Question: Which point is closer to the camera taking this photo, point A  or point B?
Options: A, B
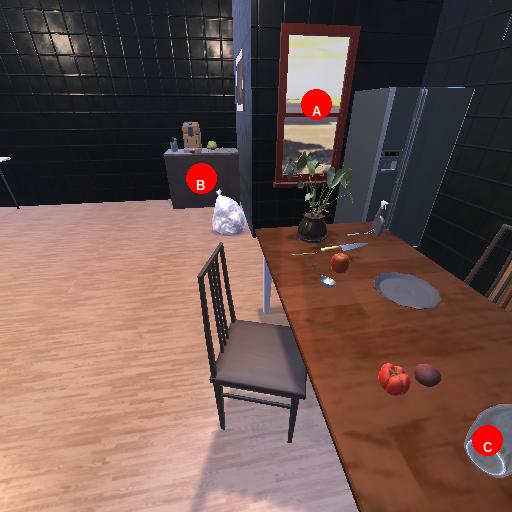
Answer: A